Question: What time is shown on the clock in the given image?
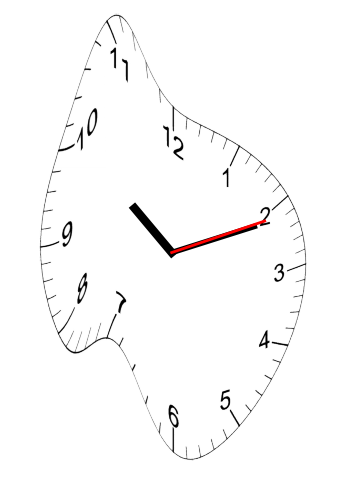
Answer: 10:11:11